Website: bh-photo
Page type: payment
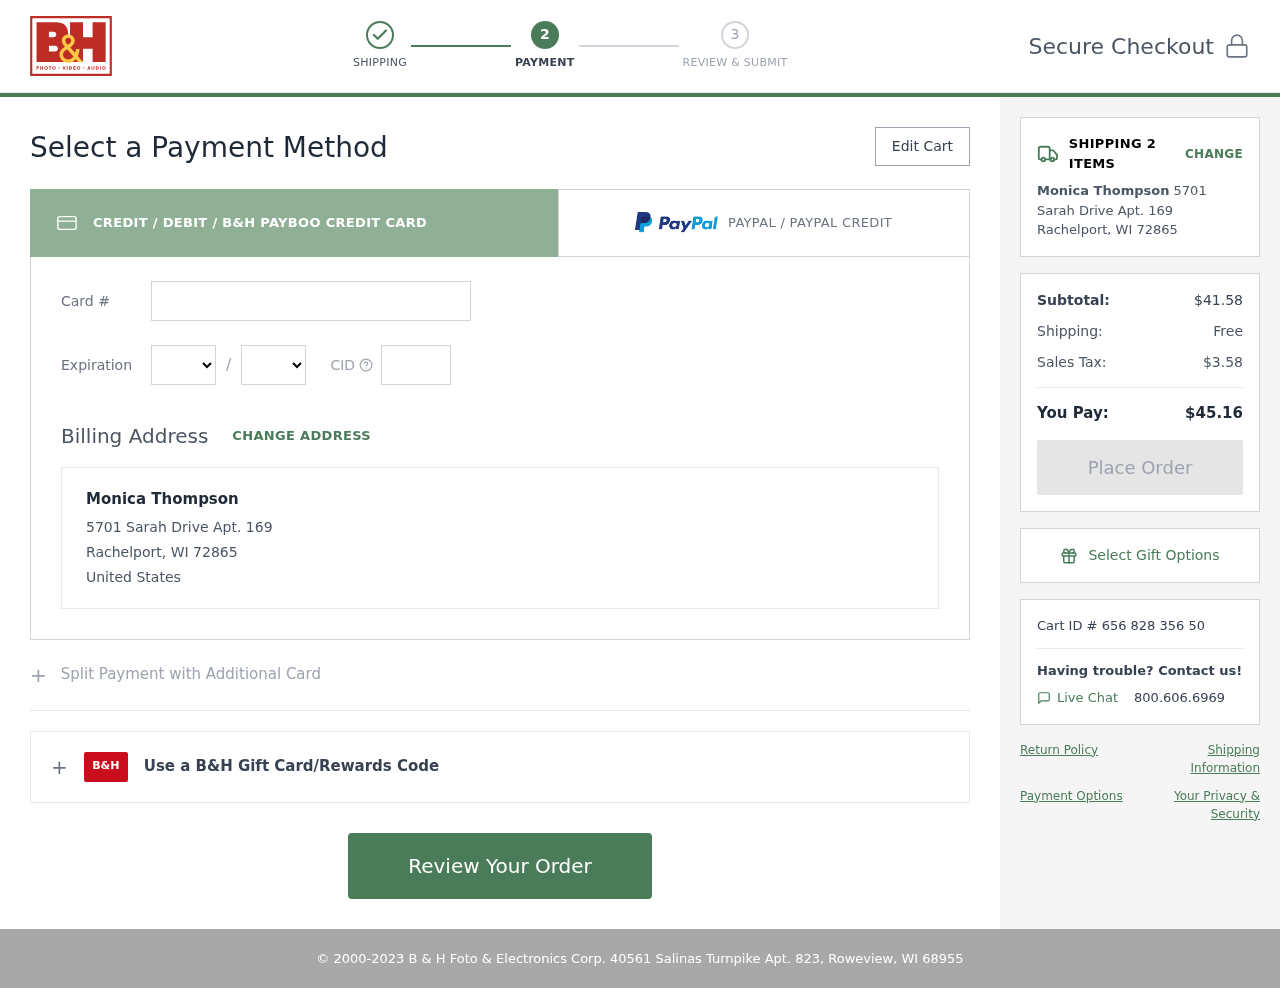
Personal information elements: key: PII_CARD_CVV
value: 549
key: PII_CARD_EXPIRY_MONTH
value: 02
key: PII_CARD_EXPIRY_YEAR
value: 28
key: PII_CARD_NUMBER
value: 2231 8212 4625 6420
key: PII_CITY_STATE_ZIP
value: Rachelport, WI 72865
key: PII_COUNTRY
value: United States
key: PII_FULLNAME
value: Monica Thompson
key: PII_STREET
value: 5701 Sarah Drive Apt. 169
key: PII_FULLNAME2
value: Monica Thompson
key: PII_CITY
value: Rachelport
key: PII_STATE_ABBR
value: WI
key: PII_POSTCODE
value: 72865
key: PII_POSTCODE_FULL
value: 72865
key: PII_CITY_STATE
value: Rachelport, WI
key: PII_POSTCODE_NUMERIC
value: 72865
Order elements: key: ORDER_NUM_ITEMS
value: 2
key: ORDER_SUBTOTAL
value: $41.58
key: ORDER_SHIPPING_COST
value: Free
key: ORDER_TAX
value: $3.58
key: ORDER_TOTAL
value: $45.16
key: ORDER_ID
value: Cart ID # 656 828 356 50